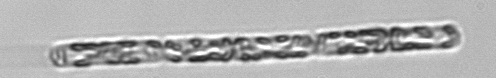
Label: Dactyliosolen_fragilissimus